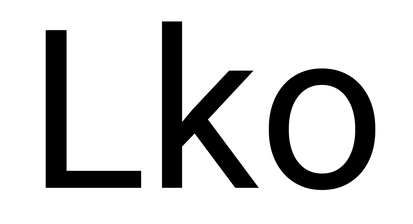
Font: Roboto_Regular